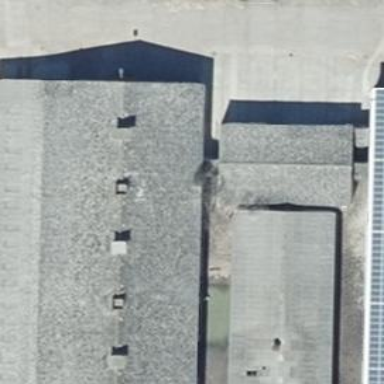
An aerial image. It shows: Farm auxiliary building.